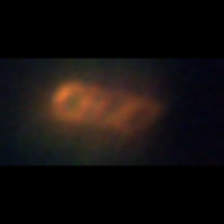
Taxon: Chaetoceros
Group: Diatoms